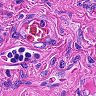
Metastatic tissue present: no